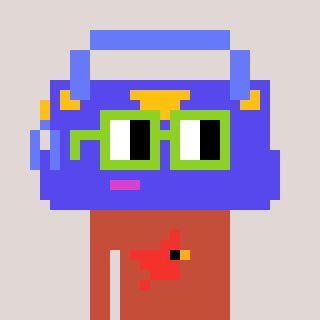
a pixel art character with square light green glasses, a bag-shaped head and a rust-colored body on a warm background